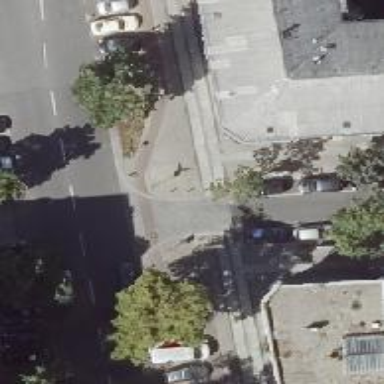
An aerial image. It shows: Unmarked crossing on asphalt footway.